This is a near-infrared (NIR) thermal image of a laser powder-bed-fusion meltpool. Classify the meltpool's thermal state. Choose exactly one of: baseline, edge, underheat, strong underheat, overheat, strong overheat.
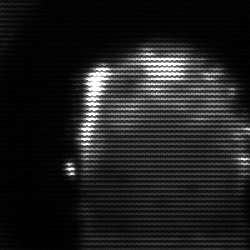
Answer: baseline